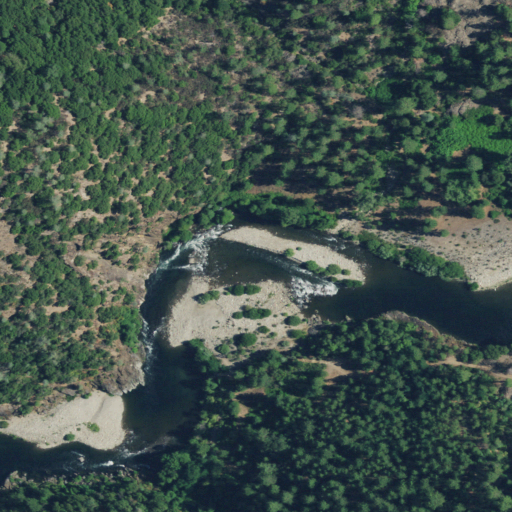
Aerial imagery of valley in California named Ladys Canyon containing evergreen forest, shrub, open water, and mixed forest